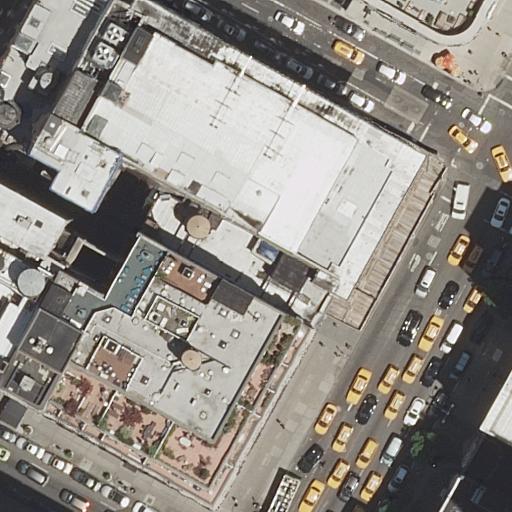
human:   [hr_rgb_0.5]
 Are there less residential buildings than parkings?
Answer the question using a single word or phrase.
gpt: no

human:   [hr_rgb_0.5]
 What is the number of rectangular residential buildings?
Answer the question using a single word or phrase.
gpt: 8

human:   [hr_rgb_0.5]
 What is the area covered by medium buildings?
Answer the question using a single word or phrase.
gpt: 631m2

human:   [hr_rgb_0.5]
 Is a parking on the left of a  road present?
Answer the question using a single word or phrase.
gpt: yes

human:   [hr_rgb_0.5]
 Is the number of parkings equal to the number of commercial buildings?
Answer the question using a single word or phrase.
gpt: no

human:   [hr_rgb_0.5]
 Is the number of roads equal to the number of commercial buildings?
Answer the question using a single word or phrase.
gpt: no

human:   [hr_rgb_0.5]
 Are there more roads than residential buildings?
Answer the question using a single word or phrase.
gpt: no

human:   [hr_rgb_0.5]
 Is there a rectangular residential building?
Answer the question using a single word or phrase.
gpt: yes

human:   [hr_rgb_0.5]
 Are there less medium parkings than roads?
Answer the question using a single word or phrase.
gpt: yes

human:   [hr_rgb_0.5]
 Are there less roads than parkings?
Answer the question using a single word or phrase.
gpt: no

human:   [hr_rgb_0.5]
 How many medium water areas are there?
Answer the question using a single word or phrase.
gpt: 0

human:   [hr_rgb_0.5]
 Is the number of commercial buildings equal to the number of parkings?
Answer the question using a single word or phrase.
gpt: no

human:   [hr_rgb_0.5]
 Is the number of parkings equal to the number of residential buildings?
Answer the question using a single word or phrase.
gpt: no

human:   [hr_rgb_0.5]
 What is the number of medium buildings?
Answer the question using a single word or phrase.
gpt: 2

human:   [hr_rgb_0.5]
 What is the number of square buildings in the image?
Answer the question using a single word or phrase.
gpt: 0

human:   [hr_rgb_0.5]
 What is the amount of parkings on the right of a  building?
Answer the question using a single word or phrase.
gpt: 0

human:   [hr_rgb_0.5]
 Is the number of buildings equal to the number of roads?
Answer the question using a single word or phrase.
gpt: no

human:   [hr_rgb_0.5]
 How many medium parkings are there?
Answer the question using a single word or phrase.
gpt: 0

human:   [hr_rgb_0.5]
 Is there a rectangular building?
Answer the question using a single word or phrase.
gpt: yes

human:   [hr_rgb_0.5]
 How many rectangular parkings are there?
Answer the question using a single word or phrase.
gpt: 0

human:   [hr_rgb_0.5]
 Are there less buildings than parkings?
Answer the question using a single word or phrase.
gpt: no

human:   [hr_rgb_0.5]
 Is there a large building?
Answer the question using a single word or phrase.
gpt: yes

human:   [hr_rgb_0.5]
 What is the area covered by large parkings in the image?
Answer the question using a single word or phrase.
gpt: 2358m2

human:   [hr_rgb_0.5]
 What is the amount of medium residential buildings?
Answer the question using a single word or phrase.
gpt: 2

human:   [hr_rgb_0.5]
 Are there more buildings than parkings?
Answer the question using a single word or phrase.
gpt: yes

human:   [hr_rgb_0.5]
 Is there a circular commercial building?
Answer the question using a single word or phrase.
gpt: no

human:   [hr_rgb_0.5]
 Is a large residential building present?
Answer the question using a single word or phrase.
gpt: yes

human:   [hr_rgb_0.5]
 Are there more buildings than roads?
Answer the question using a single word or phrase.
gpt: yes

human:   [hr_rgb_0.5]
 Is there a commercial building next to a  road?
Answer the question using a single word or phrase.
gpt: no

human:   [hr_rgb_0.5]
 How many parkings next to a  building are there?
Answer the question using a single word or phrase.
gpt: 1

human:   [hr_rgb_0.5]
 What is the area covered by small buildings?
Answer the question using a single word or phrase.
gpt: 224m2

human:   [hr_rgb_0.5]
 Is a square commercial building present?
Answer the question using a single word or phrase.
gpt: no

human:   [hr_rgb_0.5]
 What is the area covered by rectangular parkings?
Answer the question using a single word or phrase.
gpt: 0m2

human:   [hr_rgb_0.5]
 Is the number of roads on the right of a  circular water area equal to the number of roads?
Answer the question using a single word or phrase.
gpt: no

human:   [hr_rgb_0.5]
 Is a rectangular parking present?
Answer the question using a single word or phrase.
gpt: no

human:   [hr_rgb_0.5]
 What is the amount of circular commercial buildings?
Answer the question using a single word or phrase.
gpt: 0